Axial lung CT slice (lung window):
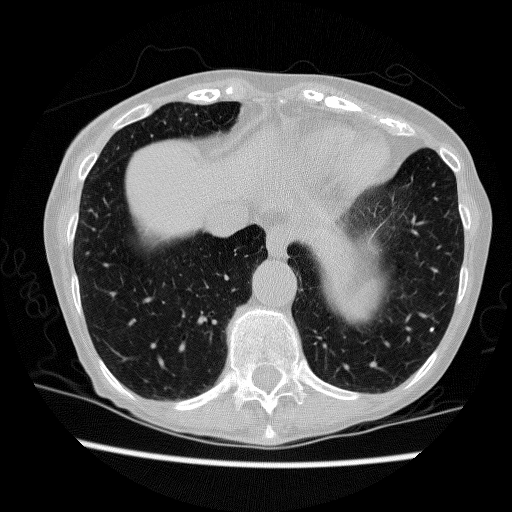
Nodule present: no